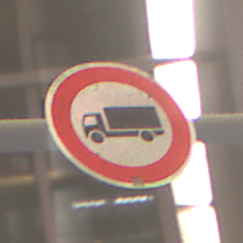
Verkehrszeichen: VerbotFuerKraftfahrzeugeUeberDreiKommaFuenfTonnen
Umgebung: Indoor, Urban
Tageszeit: NotSpecified
Wetter: NotSpecified
Licht: Artificial
Jahreszeit: NotSpecified
Kontrast: MediumContrast